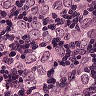
Metastatic tissue present: yes